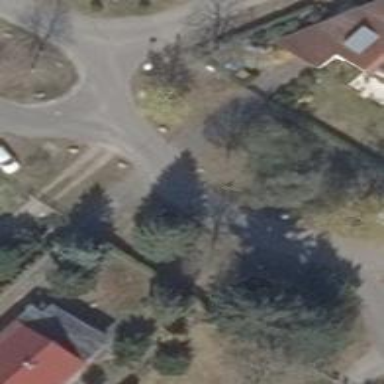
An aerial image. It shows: Smooth asphalt road in residential area.